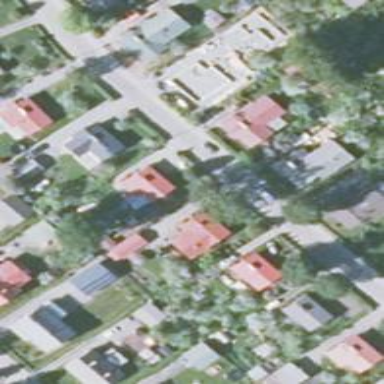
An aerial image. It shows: Residential area.